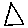
Label: triangle